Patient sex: M
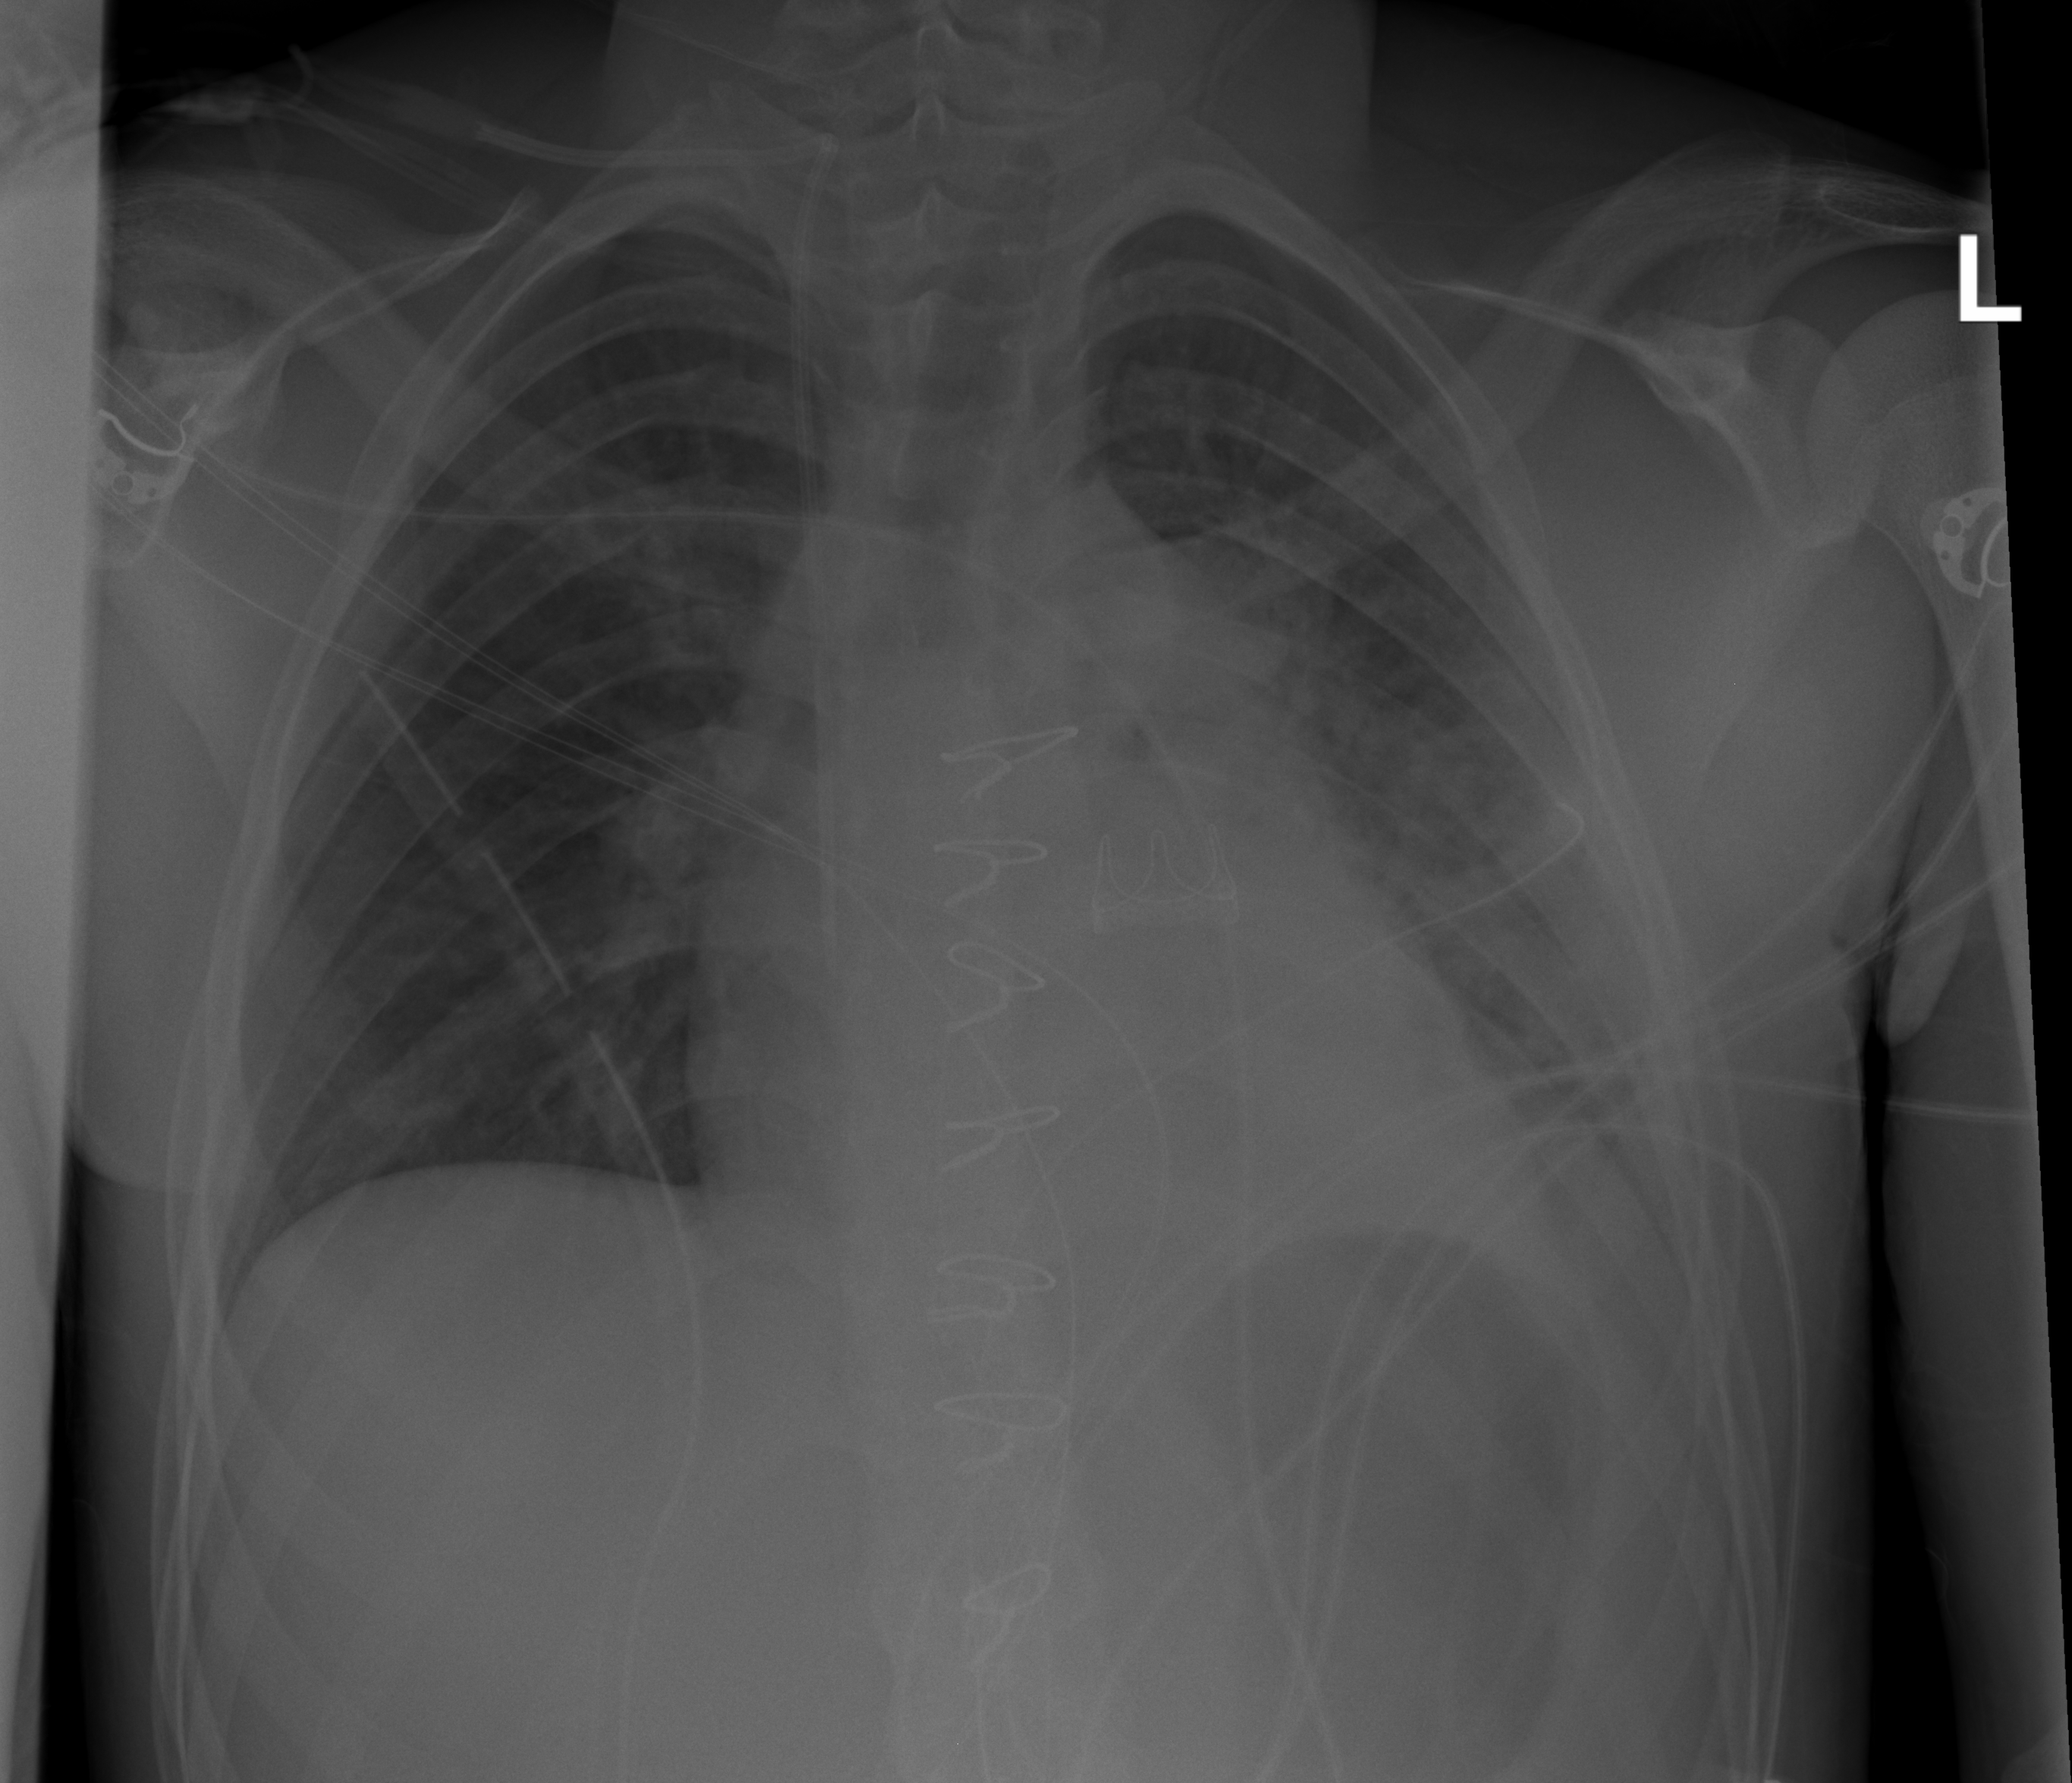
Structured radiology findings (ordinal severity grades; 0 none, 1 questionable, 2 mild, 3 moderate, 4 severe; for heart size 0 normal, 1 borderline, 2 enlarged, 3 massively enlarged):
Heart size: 0
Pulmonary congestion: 0
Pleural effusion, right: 0
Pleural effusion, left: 0
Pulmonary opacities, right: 0
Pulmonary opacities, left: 2
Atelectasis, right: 0
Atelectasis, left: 2